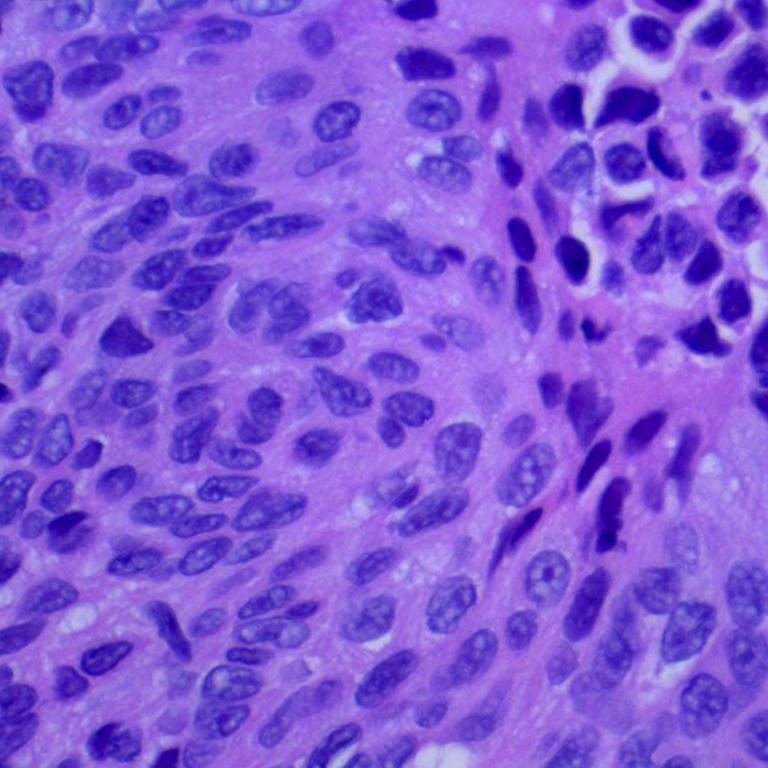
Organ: lung
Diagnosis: squamous carcinomas